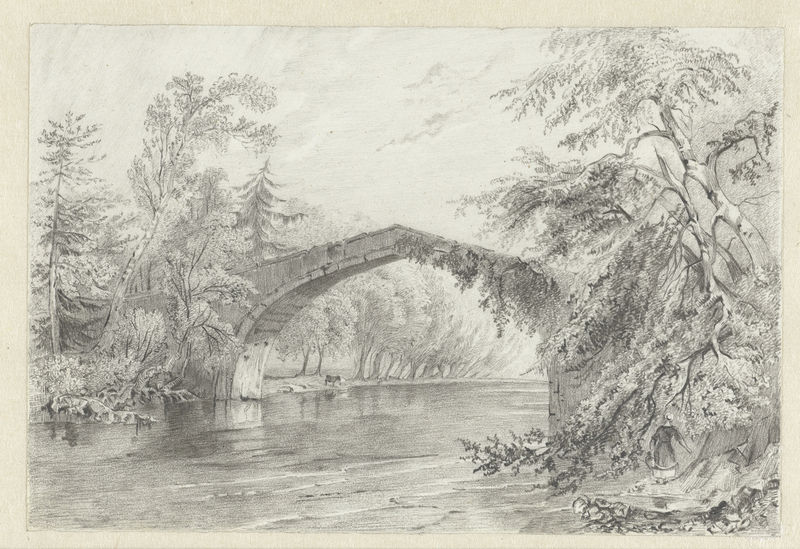
Titel: Hoge brug in een park
Künstler: Jan Hendrik Droste
Standort: Amsterdam
Institution: Rijksmuseum
Schlagwörter: wasser, bäume, fluss, ufer, äste, zeichnung, steine, brücke, kuh, foret, calme, arche, dessin, arbres, fusain, pont, crayon, rivière, for^t